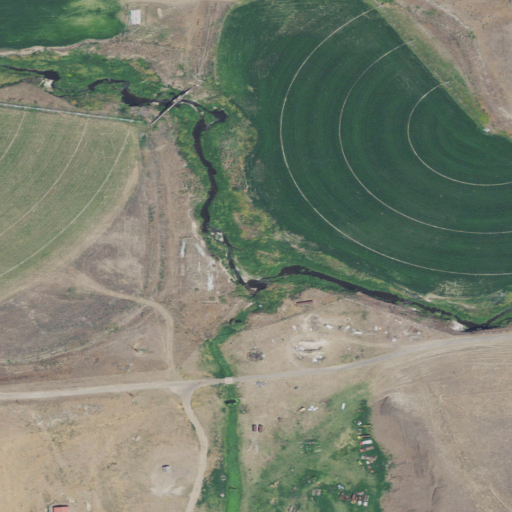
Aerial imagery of valley in Oregon named Ayers Canyon containing cultivated crops, herbaceous wetlands, grassland, open development, and shrub